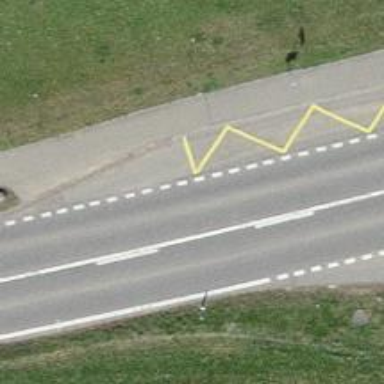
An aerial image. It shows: Bus stop with designated stop position for public transport.